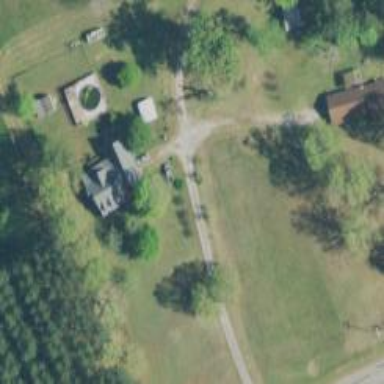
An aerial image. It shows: Driveway leading to service road.